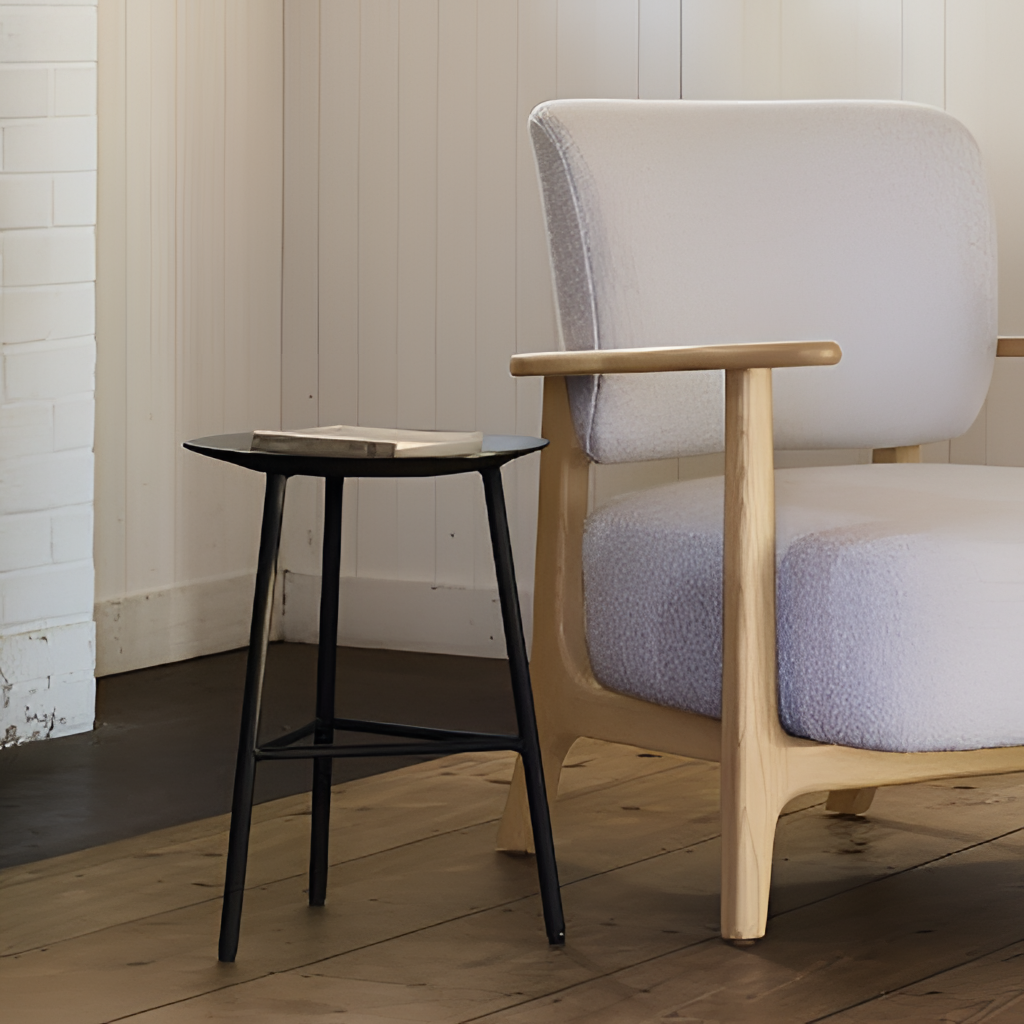
white fabric armchair, Living room, wood flooring, with plank pattern, wood wallpaper, with vertical striped pattern, contemporary